Question: When debugging events I would like to see the "complete" stack, specifically the actual event or method that triggered an event.
A simple example would be to drop a ComboBox on a form, and write an onChange event. The onChange event will trigger when a user changes the comboBox (obviously), but it can also get triggered via other routines, eg, at startup, the formActivate will trigger it.
If I place a breakpoint in the OnChange event of the comboBox, I won't see the triggering stack. Why is this, and how can I get this "other" stack info during debugging?
I know I can step through the event and it will eventually bring me back to the triggering code, this is not what I am looking for.
Thank you!
---
I thought I would post an image of how enabling dcu's worked. Note that the FormCreate event actually appears in the stack now.
Here is an image of two different stack traces. Breakpoint is exactly the same in both, note that after enabling debug dcu's in the second, I get stack information from my code (not just vcl/rtl).

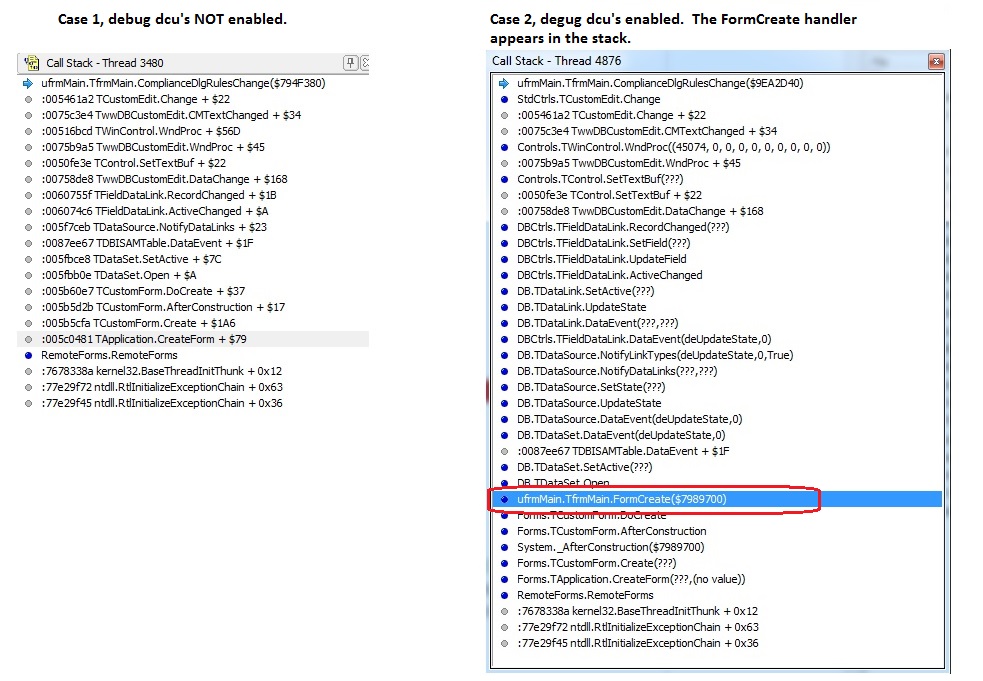
Answer: I suspect that you are missing the RTL/VCL functions from the stack trace. To make them show up, enabled in the project options.